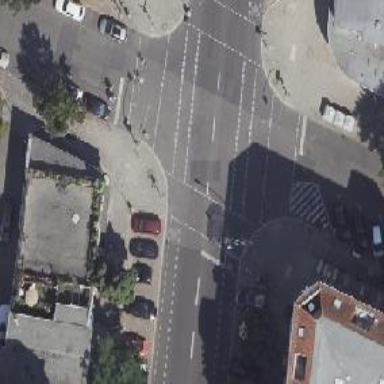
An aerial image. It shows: Footway with traffic signals at crossing.